Field crop: maize
Growth stage: 2
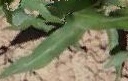
Species: maize